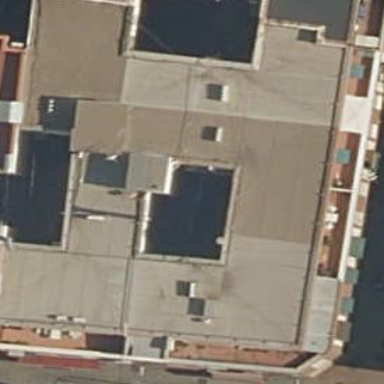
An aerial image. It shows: Residential building.